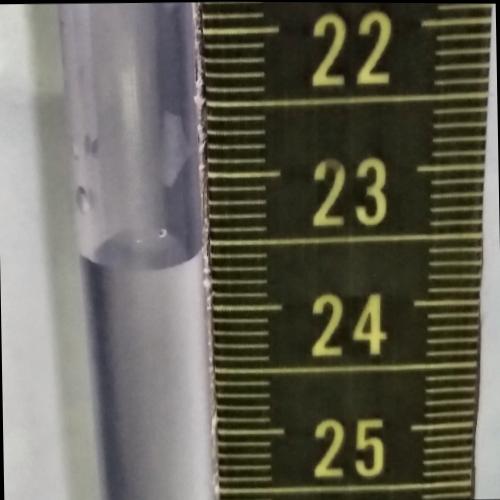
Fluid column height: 23.6 cm